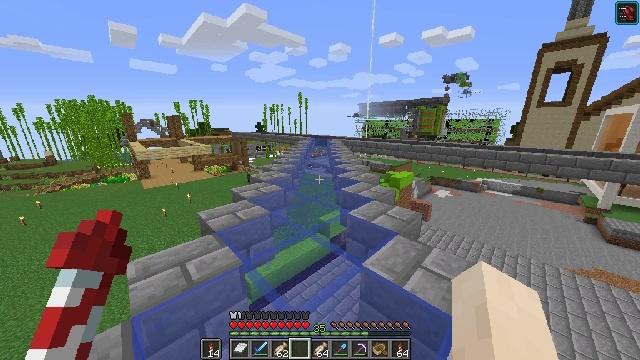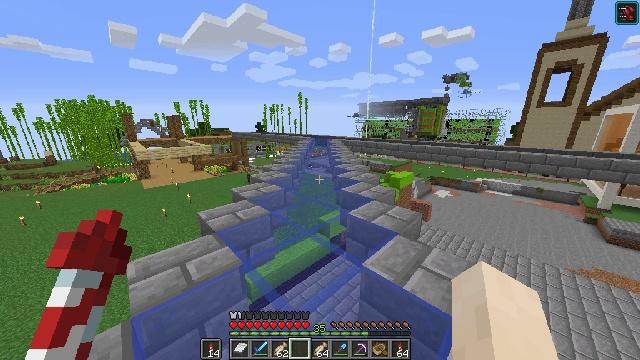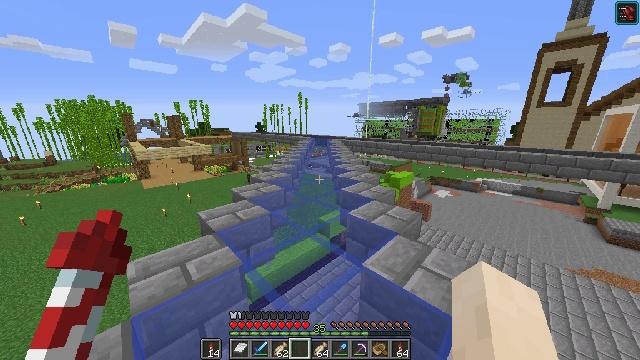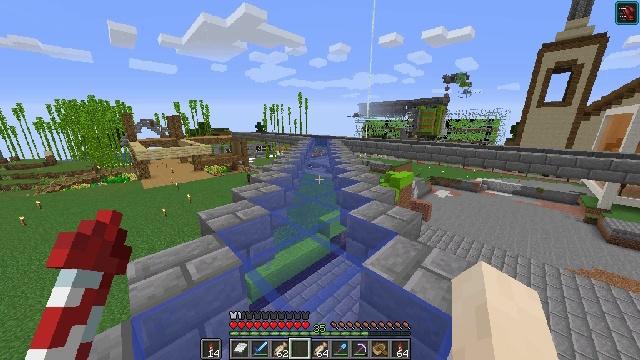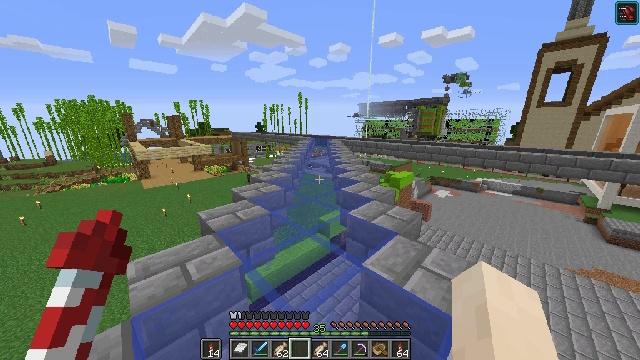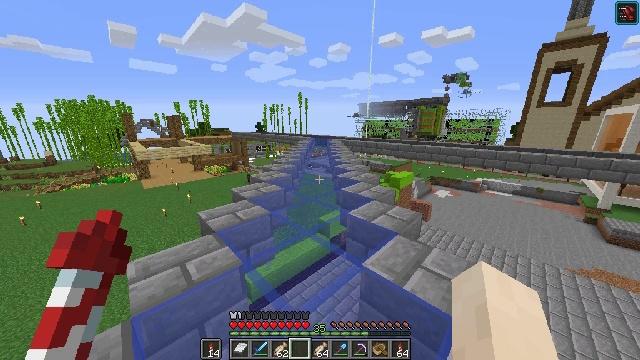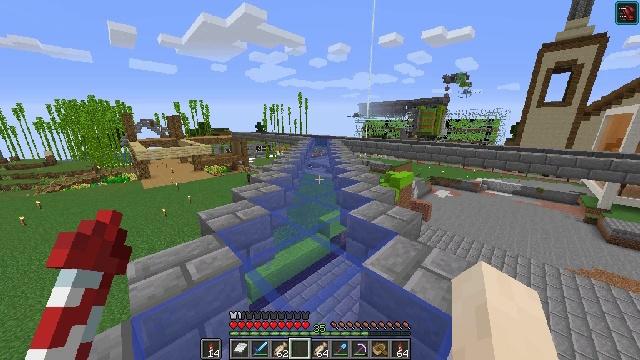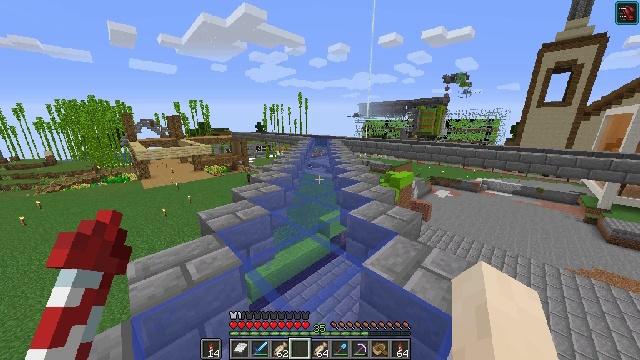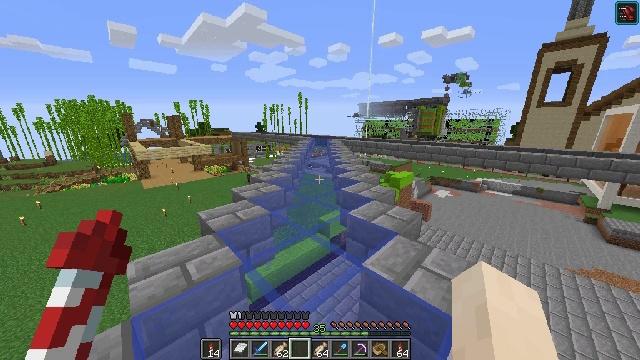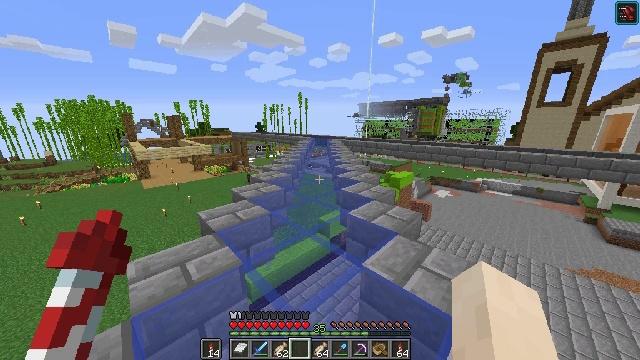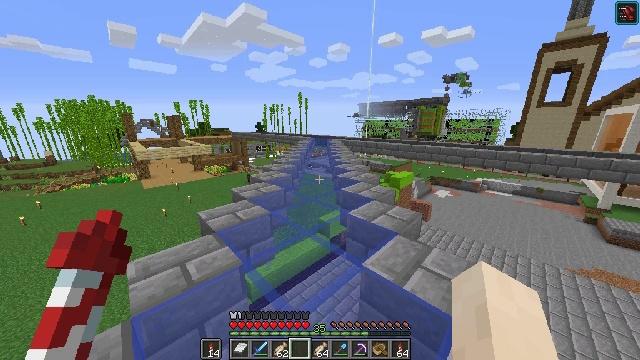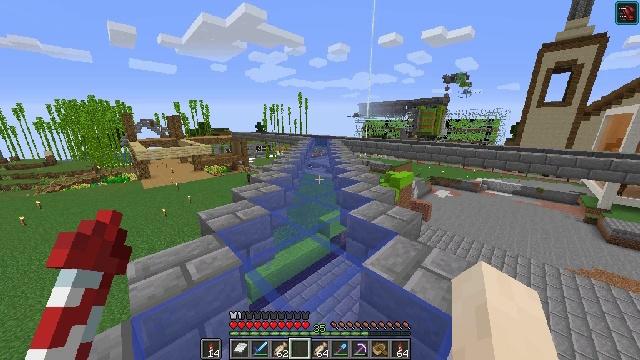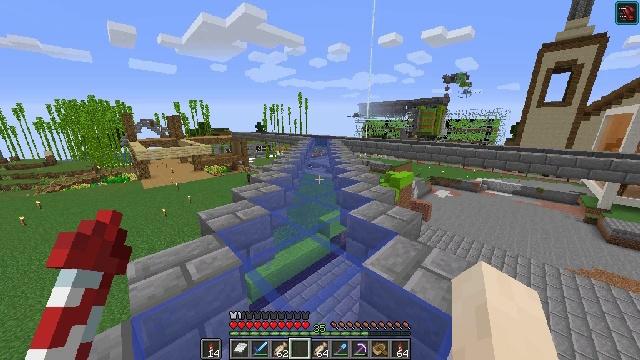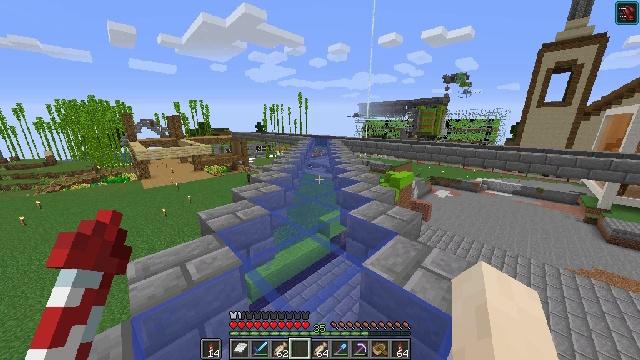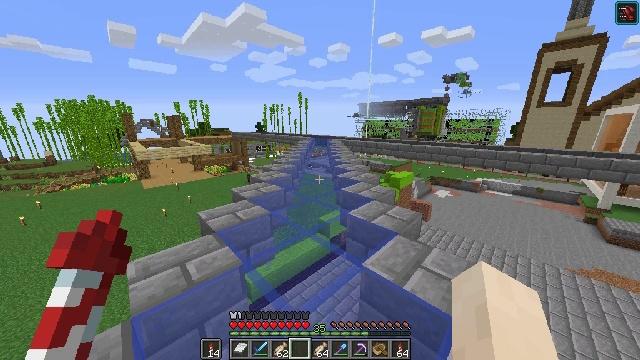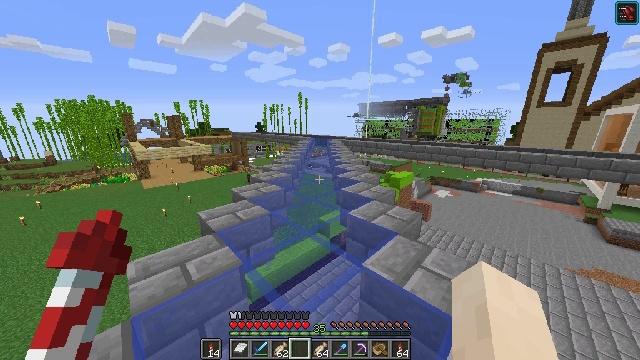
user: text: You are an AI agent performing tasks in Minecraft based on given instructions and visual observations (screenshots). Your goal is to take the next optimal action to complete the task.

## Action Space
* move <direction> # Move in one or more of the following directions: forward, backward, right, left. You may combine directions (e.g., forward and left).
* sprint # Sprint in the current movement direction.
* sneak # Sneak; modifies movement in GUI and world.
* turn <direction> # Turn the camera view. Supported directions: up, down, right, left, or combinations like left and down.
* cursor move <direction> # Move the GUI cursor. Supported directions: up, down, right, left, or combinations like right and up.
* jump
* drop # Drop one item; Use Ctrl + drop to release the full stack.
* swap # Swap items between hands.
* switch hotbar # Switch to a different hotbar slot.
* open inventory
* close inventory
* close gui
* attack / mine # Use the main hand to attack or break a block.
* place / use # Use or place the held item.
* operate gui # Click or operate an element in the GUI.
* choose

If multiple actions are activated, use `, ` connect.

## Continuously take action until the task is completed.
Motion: motion action
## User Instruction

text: Craft a map.
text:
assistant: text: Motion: no_op
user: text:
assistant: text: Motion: no_op
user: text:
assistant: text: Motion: no_op
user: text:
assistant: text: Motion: no_op
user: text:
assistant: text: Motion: no_op
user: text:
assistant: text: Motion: no_op
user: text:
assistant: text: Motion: no_op
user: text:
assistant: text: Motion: no_op
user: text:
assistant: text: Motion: no_op
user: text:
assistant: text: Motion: no_op
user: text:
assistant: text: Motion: no_op
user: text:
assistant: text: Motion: no_op
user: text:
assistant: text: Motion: no_op
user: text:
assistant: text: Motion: no_op
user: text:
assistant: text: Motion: no_op
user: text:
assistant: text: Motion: no_op
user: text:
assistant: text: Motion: no_op
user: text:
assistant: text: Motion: no_op
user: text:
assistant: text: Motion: no_op
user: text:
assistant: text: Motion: no_op
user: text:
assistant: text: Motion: no_op
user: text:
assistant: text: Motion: no_op
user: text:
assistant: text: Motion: no_op
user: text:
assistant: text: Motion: no_op
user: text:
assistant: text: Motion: no_op
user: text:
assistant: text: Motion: no_op
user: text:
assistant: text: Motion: no_op
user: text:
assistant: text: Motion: no_op
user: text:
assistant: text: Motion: no_op
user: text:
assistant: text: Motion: no_op